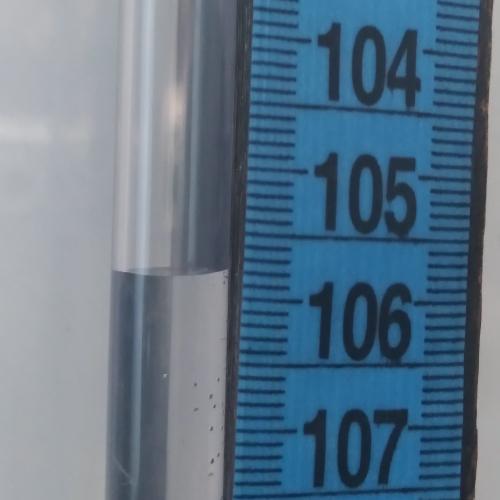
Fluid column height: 105.8 cm